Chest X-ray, AP view. Patient: 27 years old, sex F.
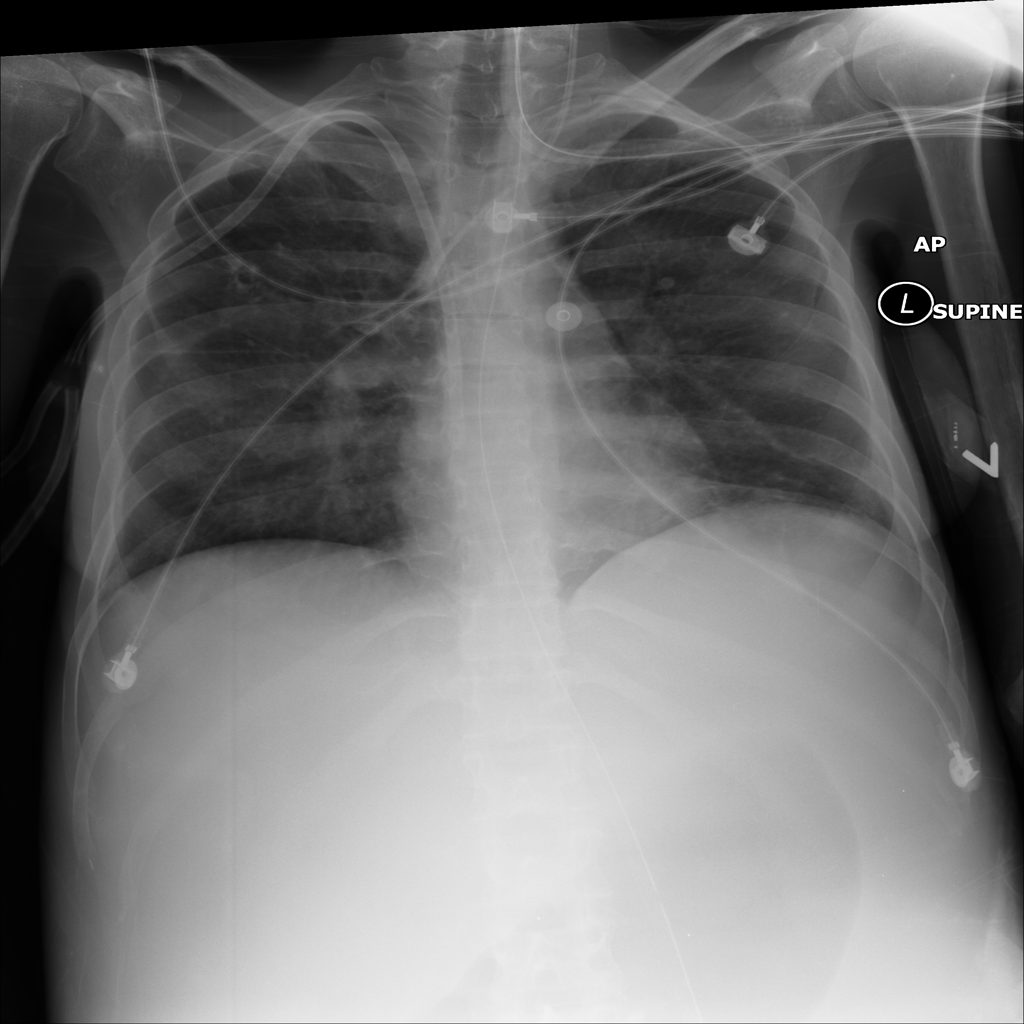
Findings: Infiltration